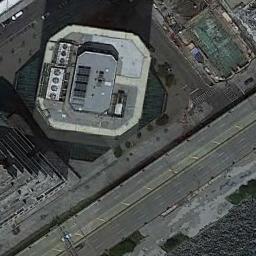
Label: commercial_area